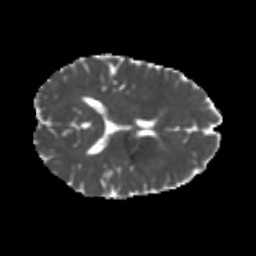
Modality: MD
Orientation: axial
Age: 26
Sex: female
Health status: healthy
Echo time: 0.074 s